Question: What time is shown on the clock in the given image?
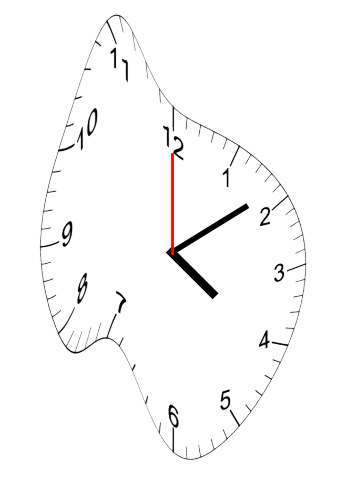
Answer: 04:09:00